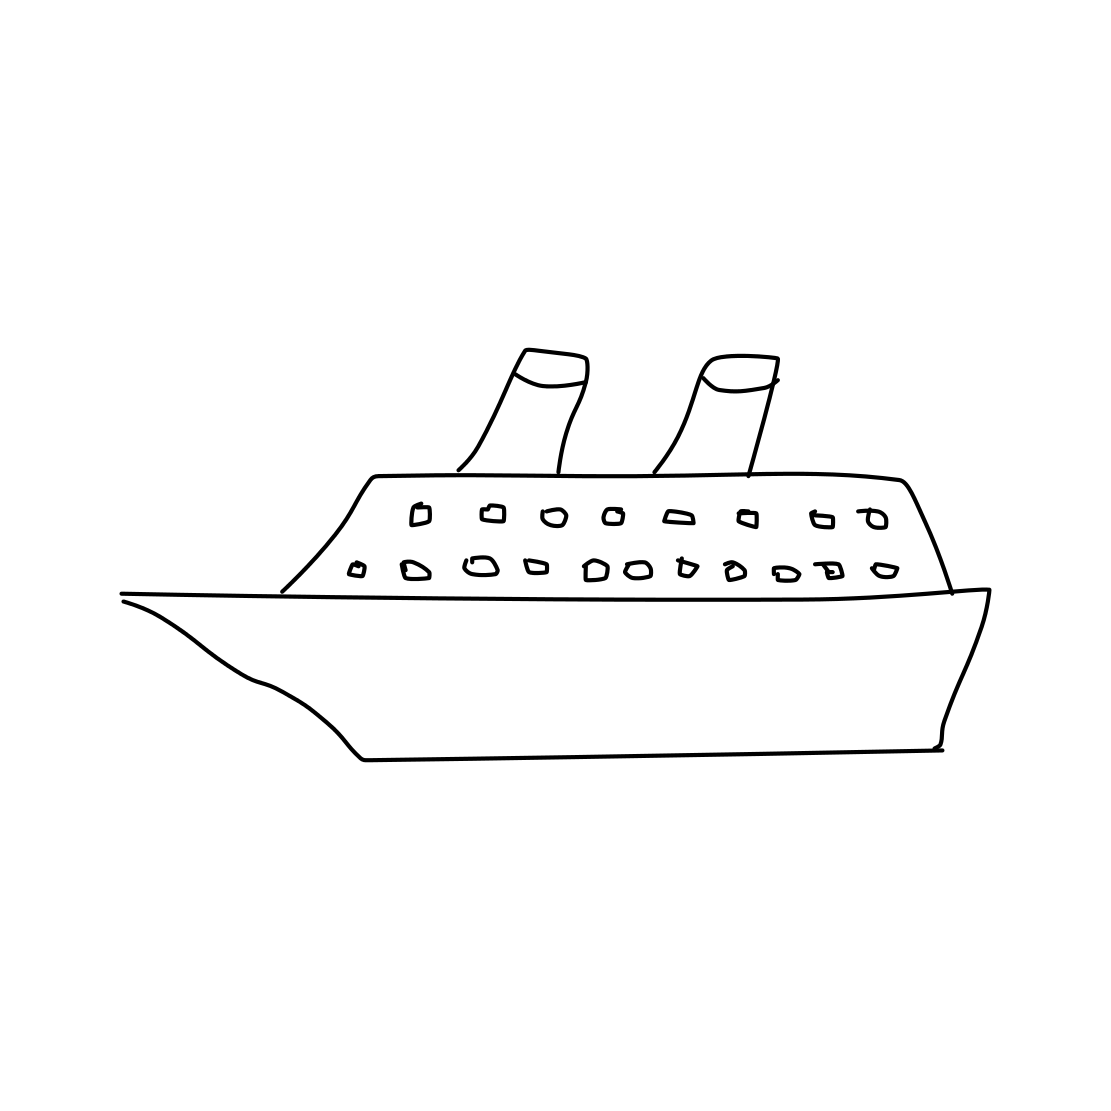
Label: ship